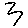
Label: zigzag